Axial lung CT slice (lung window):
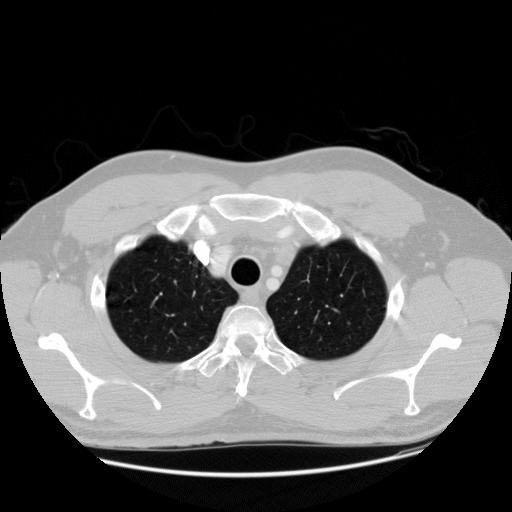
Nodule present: no